Aerial crown-view tile of a tropical tree (Barro Colorado Island, Panama), acquired 20250915:
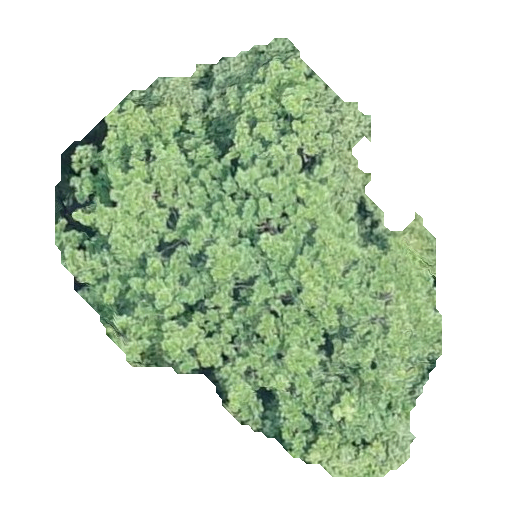
Species: Simarouba amara
GBIF accepted scientific name: Simarouba amara
Crown area: 158.215 m²